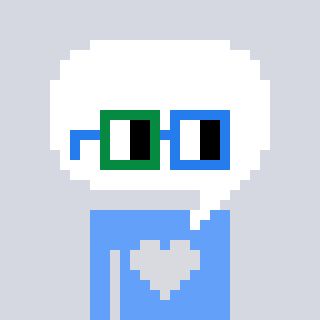
a pixel art character with square green and blue glasses, a speech bubble-shaped head and a blue-colored body on a cool background